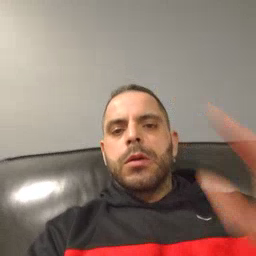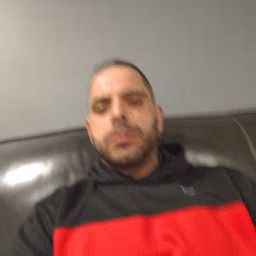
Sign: jump